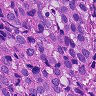
Metastatic tissue present: yes